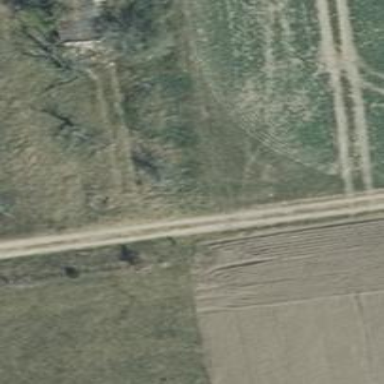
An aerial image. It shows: Dirt track road with grade3 tracktype.